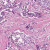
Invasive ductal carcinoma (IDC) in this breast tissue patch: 1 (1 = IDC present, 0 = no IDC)